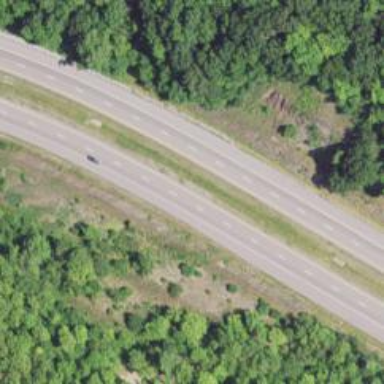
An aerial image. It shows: Trunk highway with expressway features.